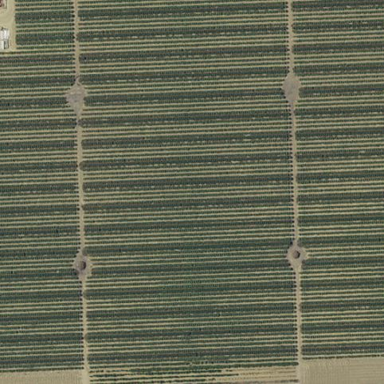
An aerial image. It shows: Orchard.